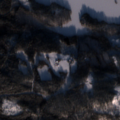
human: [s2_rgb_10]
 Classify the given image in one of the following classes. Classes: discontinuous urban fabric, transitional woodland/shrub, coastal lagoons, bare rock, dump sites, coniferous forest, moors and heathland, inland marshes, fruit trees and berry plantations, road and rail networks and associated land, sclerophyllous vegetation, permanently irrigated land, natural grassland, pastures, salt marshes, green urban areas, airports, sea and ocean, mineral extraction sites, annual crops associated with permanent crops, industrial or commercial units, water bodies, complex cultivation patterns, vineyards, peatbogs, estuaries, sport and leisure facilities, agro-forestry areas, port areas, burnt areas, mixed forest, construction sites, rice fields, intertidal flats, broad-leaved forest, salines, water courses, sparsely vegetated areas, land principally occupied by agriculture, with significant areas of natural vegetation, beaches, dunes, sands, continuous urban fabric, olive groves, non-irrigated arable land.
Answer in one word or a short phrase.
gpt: coniferous forest, mixed forest, water bodies